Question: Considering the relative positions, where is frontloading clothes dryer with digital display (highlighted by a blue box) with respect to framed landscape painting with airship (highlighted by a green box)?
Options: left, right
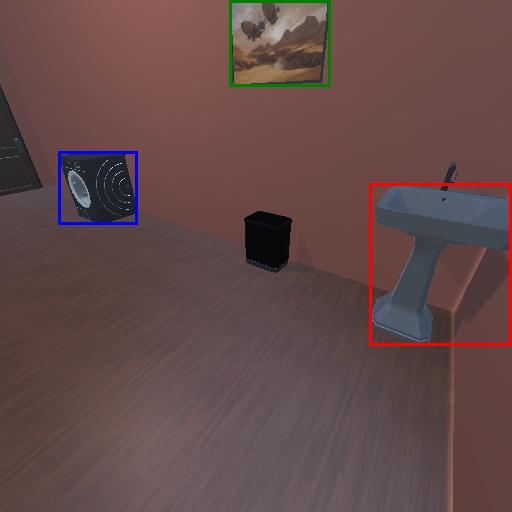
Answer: left